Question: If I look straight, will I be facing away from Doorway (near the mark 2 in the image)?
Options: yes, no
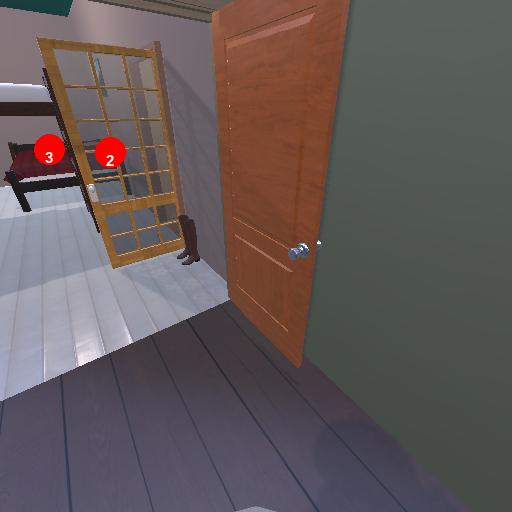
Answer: yes